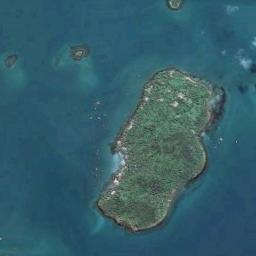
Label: island